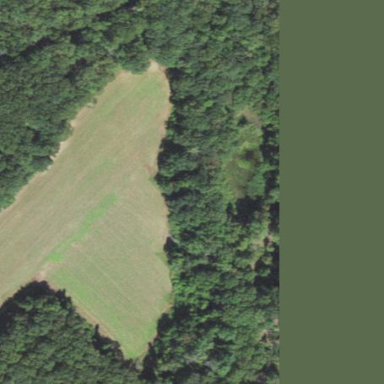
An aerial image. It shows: Needle-leaved woodland.